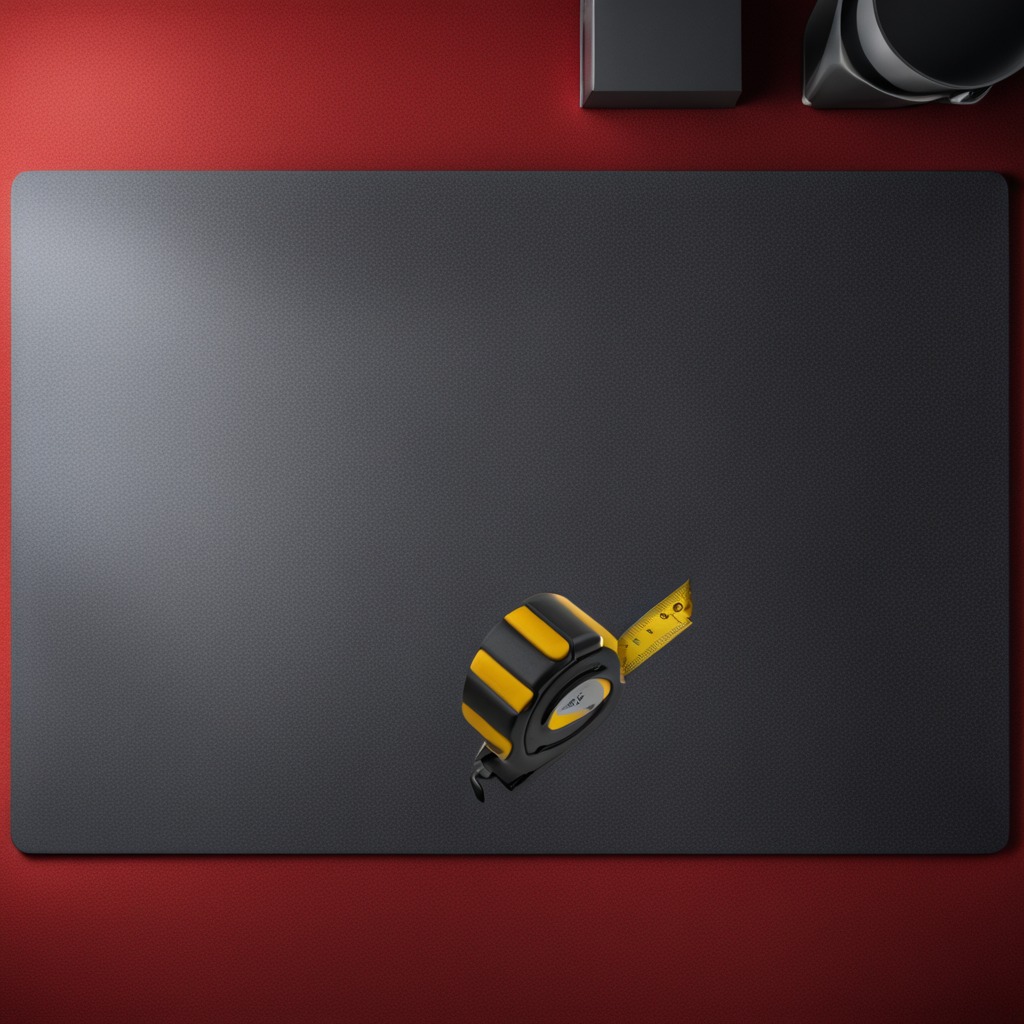
A measuring tape lying on a clean granite tabletop covered with a red rubber mat inside a workshop under bright overhead lighting crisp shadows high clarity worn but beneath the mat